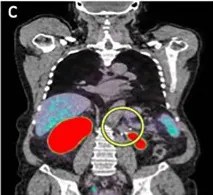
Comparison between baseline imaging and on-treatment imaging. At 16-week on axitinib alone. Showing disappearance of metabolism (yellow circle). Other metabolic lesion was not cancer lesion, but normal kidney (left) and physiological bowel metabolism (right on the picture).
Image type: radiology (pet)